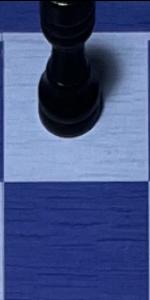
Label: Empty